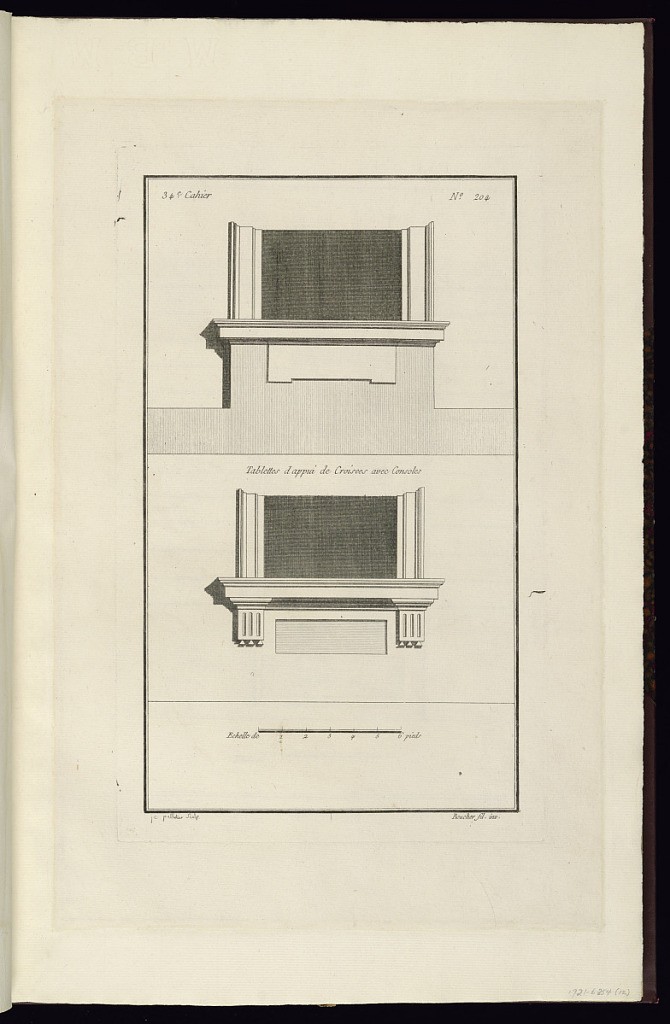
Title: Tablettes d'appui de Croisées avec Consoles
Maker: Juste-François Boucher, French, 1736 – 1782
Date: ca. 1775
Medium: Engraving on off white laid paper
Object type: Print
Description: Designs for two architectural sills. The plate is signed.